Interaction volume radius: 10 \u00c5
Interaction volume height: 15 \u00c5
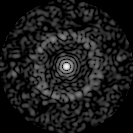
Disorder parameter: 0.8496